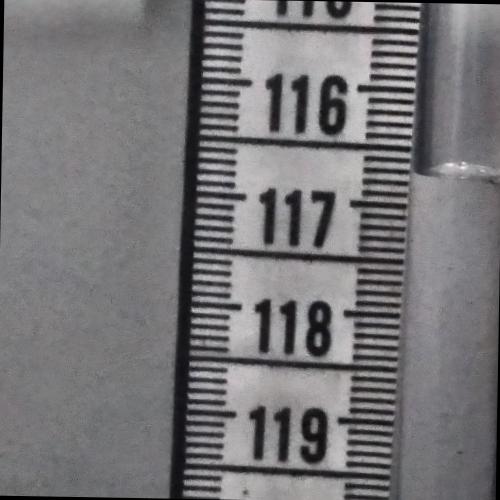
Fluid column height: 116.7 cm